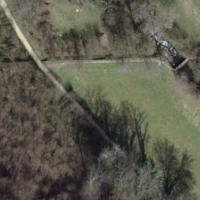
EUNIS habitat code: 25
Species observed at this site:
Filipendula ulmaria